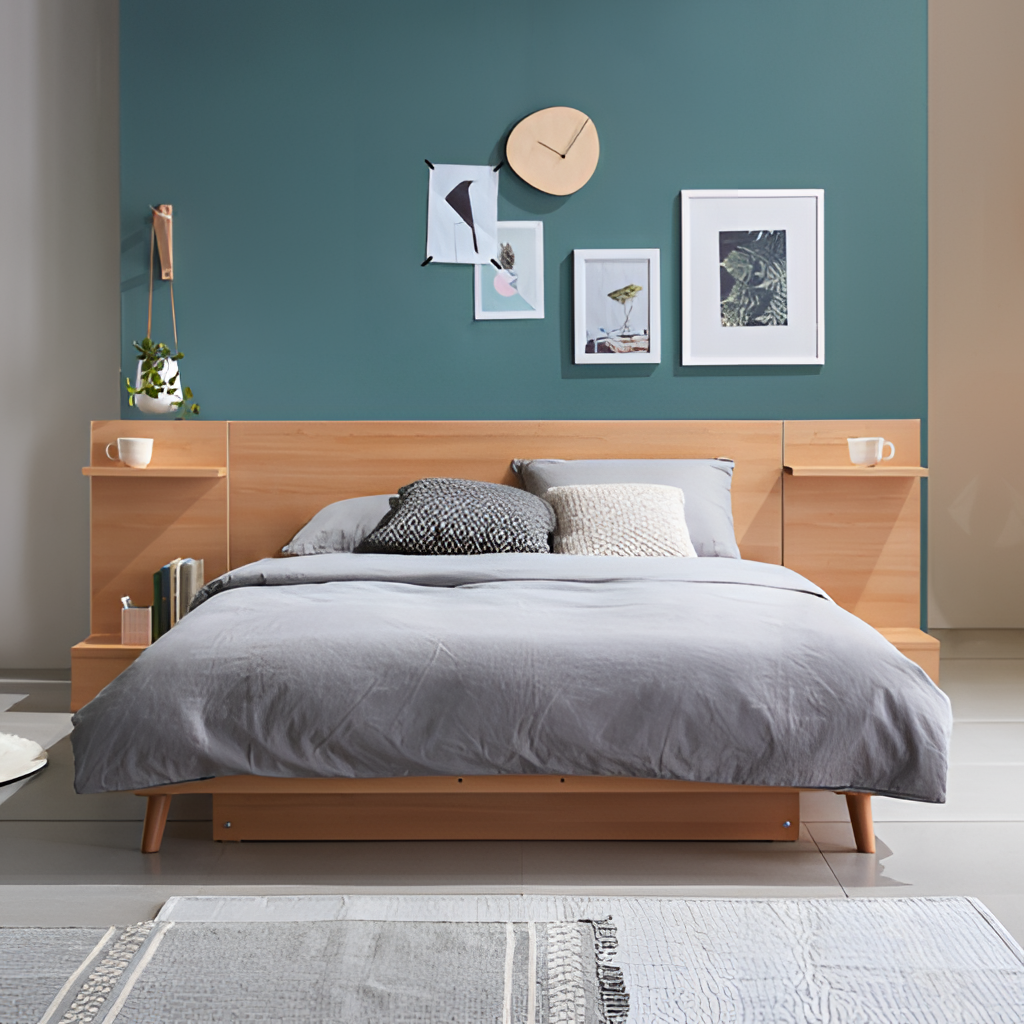
bedroom, wood bed, tile flooring, with large square pattern, green paint wallpaper, with solid pattern, contemporary